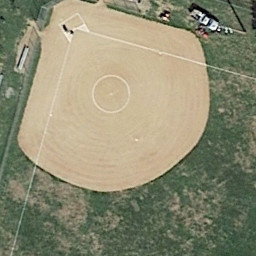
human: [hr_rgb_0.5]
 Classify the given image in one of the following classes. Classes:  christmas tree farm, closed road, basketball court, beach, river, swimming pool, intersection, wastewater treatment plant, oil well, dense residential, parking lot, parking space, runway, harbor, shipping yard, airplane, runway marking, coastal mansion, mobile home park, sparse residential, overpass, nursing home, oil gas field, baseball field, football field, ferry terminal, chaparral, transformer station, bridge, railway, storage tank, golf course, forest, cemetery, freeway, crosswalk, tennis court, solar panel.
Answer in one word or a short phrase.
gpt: baseball field